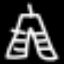
Label: The Eiffel Tower